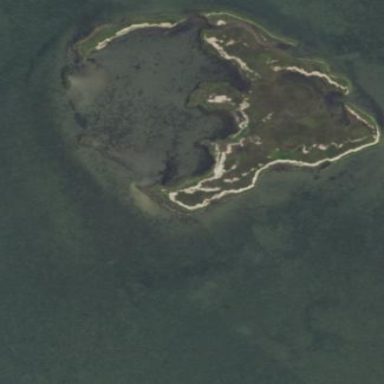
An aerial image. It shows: Islet located along the natural coastline.